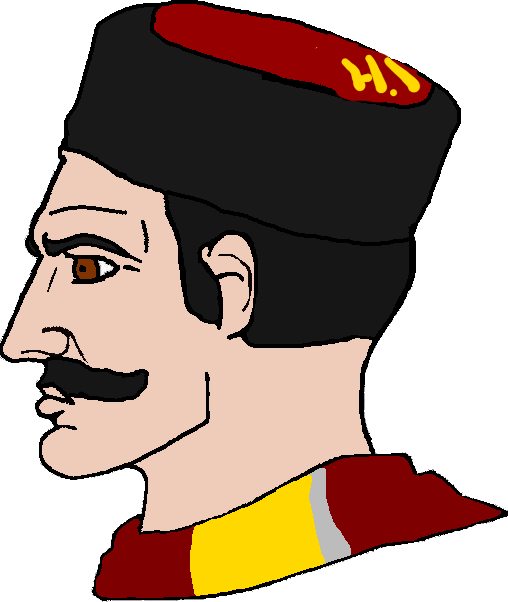
Label: 4_Yes_Chad